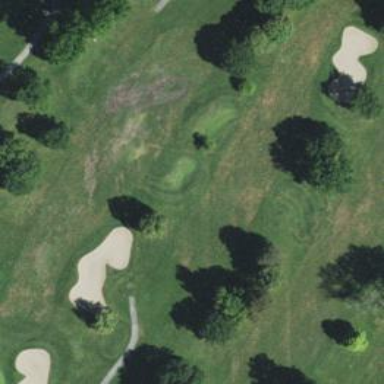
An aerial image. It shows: Well-maintained golf fairway within grassy area designated for the sport of golf.